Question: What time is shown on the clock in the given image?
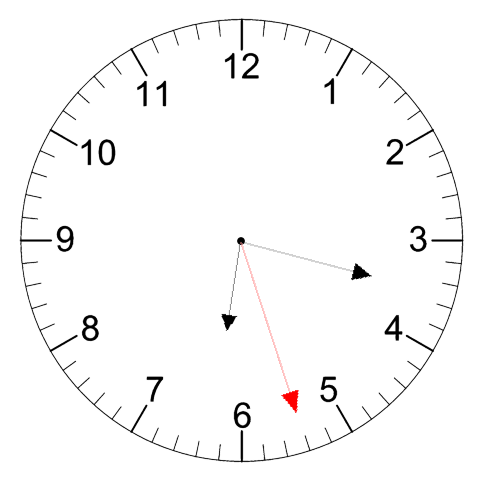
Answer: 06:17:27